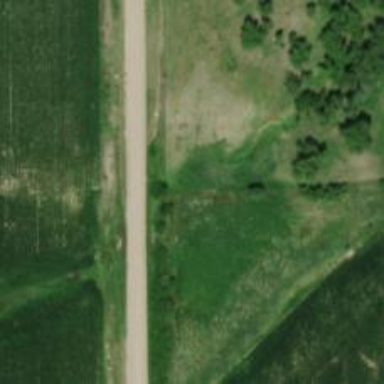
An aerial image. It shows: Unclassified road.